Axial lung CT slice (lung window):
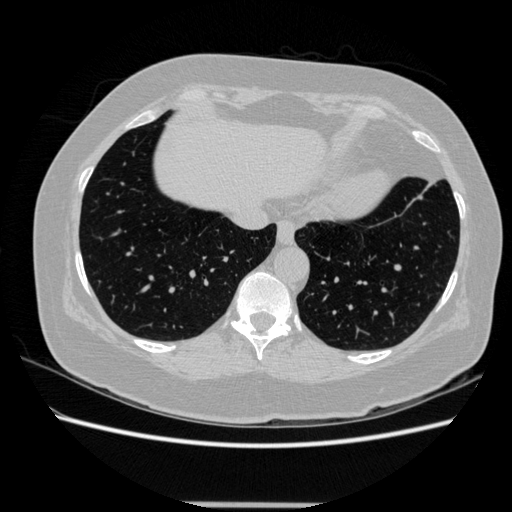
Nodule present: no